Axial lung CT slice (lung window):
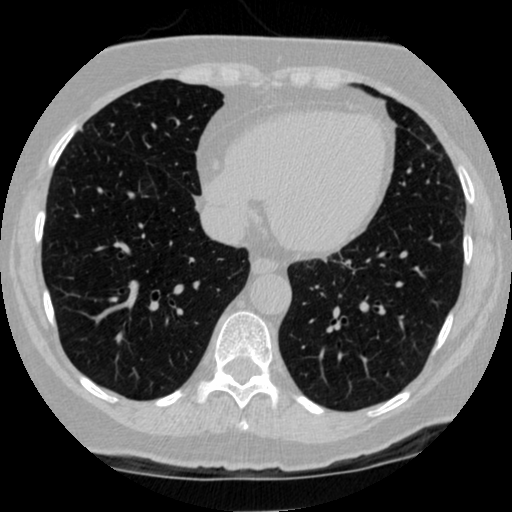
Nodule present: yes
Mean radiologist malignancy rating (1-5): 3.5